Question: This is an assigned question I have, and I'm not sure how to interpret the R-like symbol in the exponent position. Does it mean the Turing machine should accept variable numbers of repetitions of ?

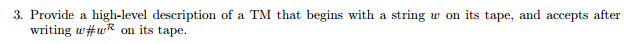
Answer: The notation probably means " reversed." The problem most likely asks that the Turing machine shall, if it starts with a word on its tape, append a '#' and then reversed. Afterwards, it shall accept (i.e. terminate). For instance, if the tape contains 'example' in the beginning, it should contain 'example#elpmaxe' after the Turing machine ran.